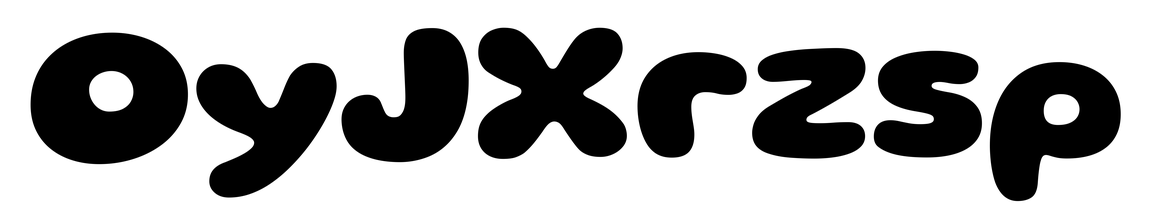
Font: Gluten_ExtraBold